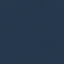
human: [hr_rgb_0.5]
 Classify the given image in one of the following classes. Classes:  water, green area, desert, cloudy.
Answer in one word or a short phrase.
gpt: water